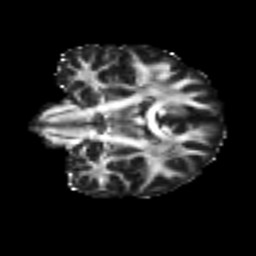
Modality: FA
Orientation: coronal
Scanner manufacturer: siemens
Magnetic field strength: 3 T
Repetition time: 3.6 s
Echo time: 0.092 s